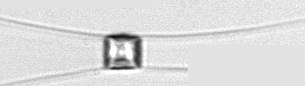
Label: Chaetoceros_similis